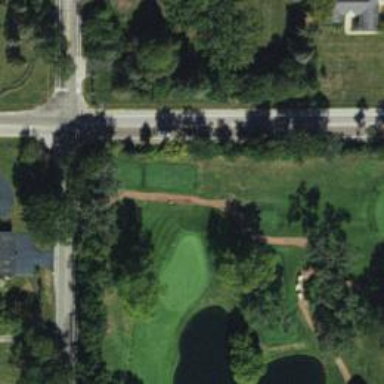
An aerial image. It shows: Path used for both walking and golf.